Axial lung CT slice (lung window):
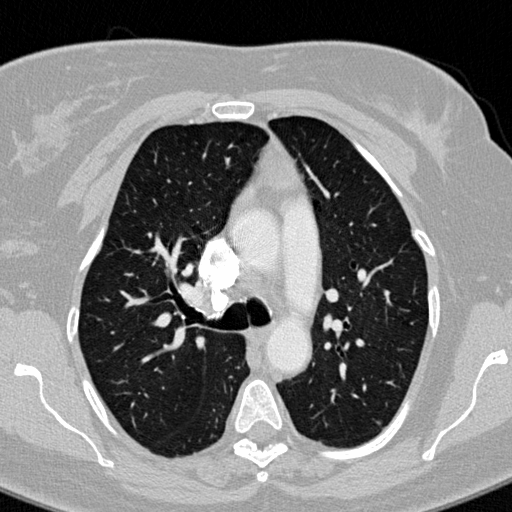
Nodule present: no